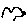
Label: bird